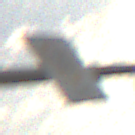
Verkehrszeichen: BeginnZone20
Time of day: SunriseSunset
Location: Outdoor (Nature)
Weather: PartlyCloudy
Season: NotSpecified
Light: Natural